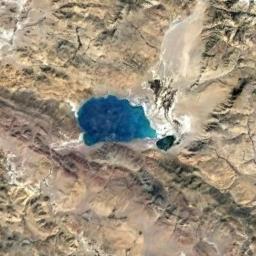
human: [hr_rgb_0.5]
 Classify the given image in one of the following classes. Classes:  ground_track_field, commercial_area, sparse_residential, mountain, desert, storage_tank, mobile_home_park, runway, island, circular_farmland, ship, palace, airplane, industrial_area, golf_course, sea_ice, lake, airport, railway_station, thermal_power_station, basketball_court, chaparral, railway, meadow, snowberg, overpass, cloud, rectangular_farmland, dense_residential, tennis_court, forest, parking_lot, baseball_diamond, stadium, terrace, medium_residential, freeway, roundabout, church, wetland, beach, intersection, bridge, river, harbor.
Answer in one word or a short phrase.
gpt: lake